Question: Seems like just yesterday I had this same problem with Play! v1. After trying everything I could think of, I am out of ideas as to what could cause Play! to just hang on the '[info] play - Application started (Dev)'
- -
Here's a screenshot of what's persisting:

And that's the story of my life. Does anyone know of a bug with v2 or have any ideas?
Discovered this is only occuring in Dev mode...but that's still important ;)
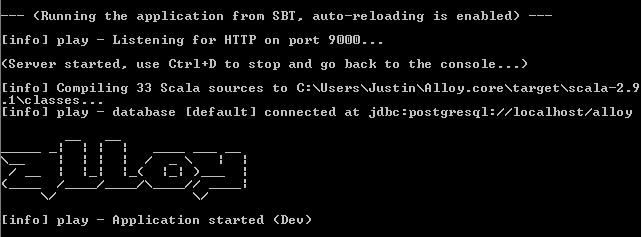
Answer: I found the problem, and it's a possible bug.
Discovered that the app hangs on the screen above when the server process file isn't cleaned up. So to get past this (for my particular case) you need to go to the root of your app and delete 'RUNNING_PID' file.